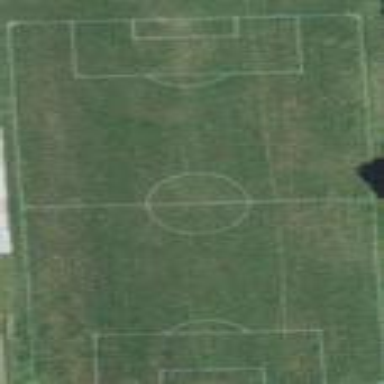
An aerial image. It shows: Soccer pitch designated for leisure and sports activities.